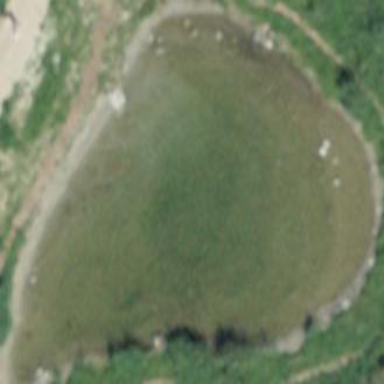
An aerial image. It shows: Pond with natural water.